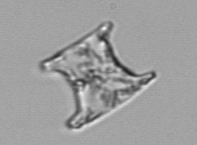
Label: Eucampia